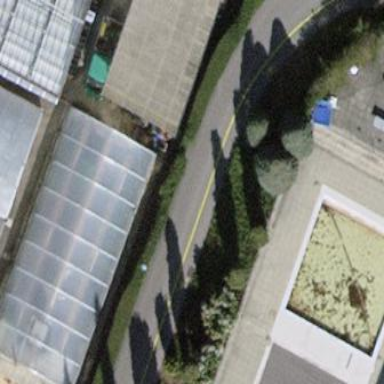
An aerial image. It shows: Greenhouse.